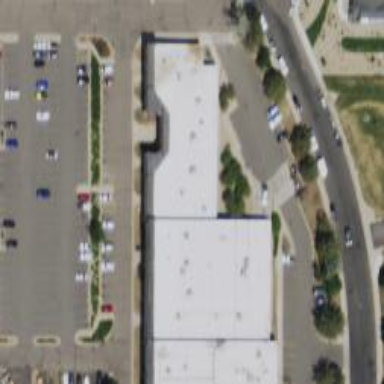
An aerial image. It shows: Retail building.